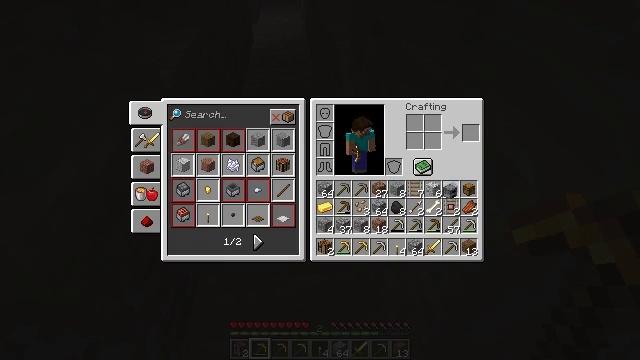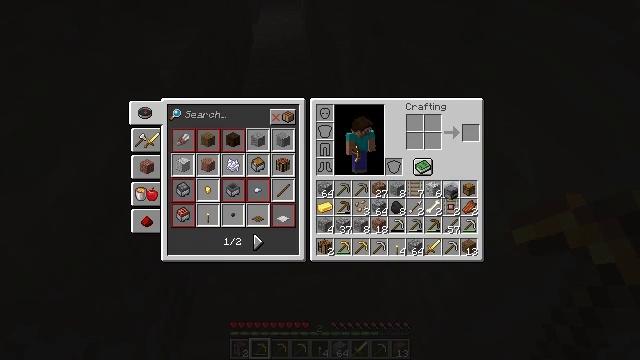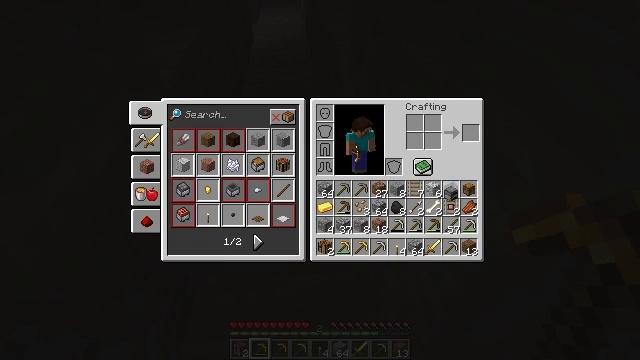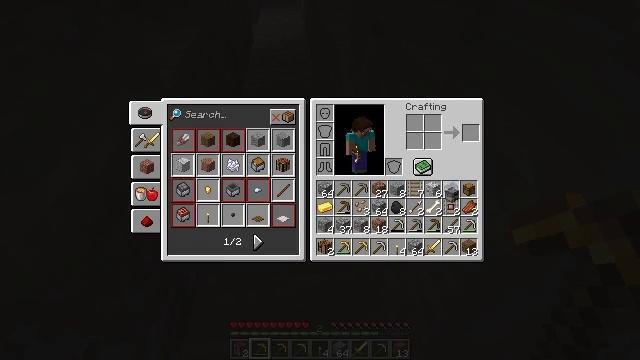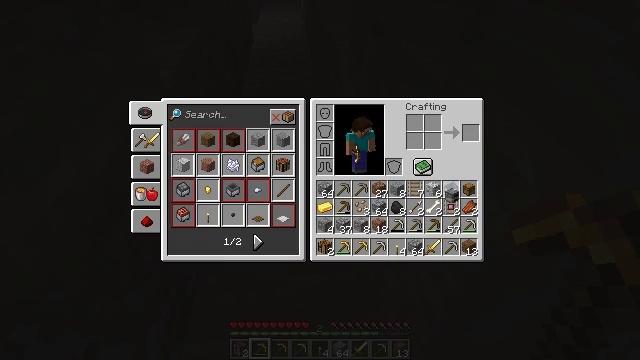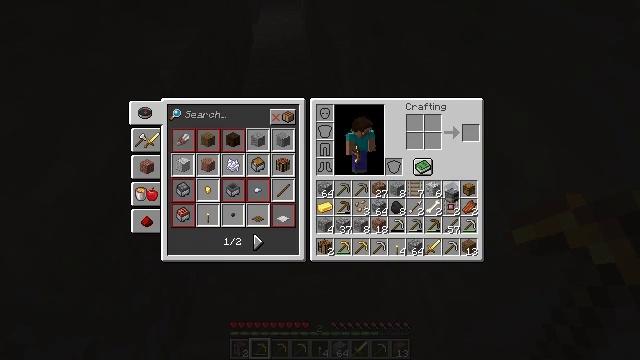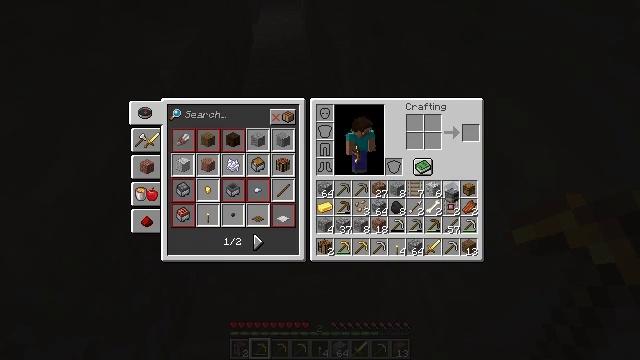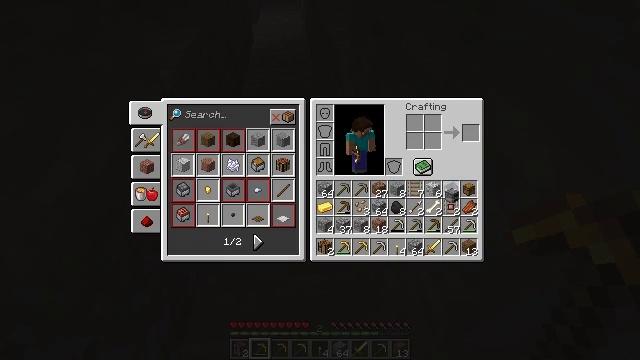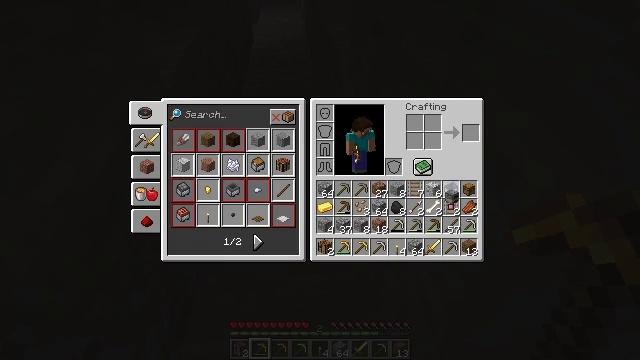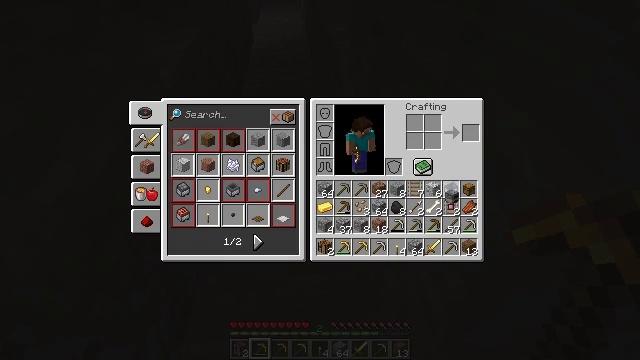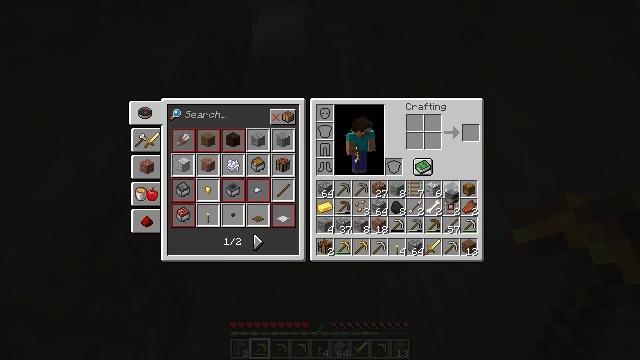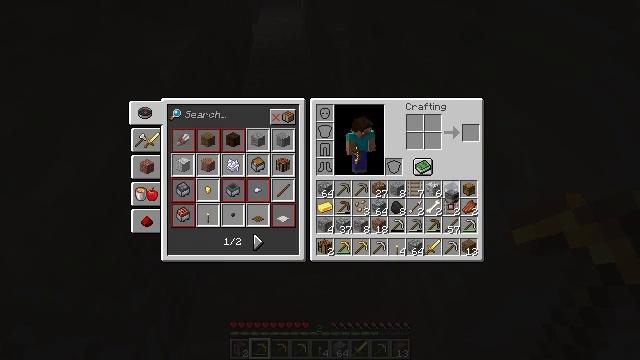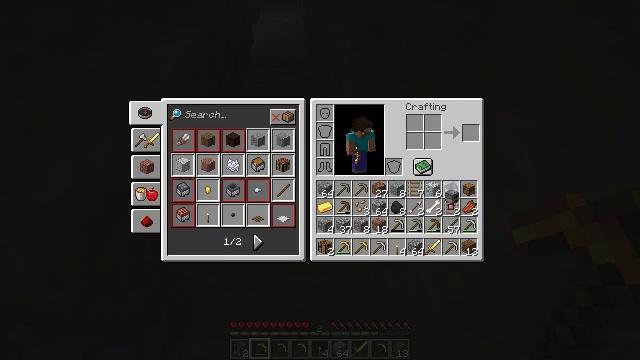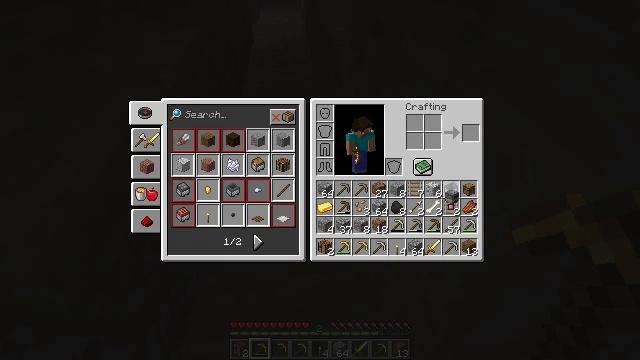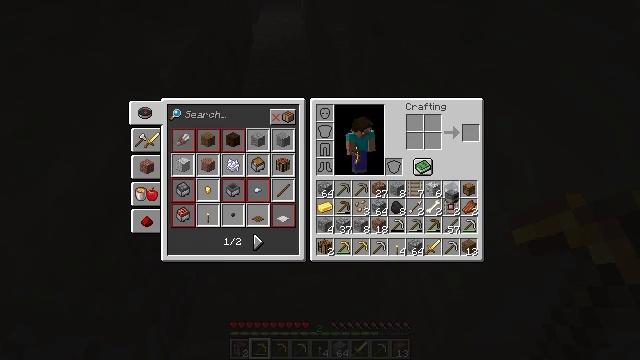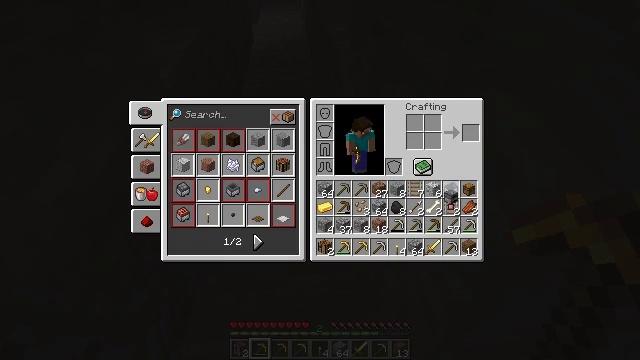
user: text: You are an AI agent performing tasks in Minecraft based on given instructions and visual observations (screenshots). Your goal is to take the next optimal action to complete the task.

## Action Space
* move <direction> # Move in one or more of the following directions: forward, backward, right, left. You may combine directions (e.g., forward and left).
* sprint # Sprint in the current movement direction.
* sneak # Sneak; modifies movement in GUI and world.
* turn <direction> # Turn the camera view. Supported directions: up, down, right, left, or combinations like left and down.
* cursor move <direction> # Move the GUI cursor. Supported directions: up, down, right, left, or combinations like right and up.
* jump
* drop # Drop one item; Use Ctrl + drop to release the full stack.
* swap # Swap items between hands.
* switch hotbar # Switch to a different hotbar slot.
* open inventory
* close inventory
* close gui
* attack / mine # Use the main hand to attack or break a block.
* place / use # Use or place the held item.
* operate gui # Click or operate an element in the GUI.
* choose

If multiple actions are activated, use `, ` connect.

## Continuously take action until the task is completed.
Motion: motion action
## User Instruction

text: Remove rotten flesh from the inventory.
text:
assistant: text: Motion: no_op
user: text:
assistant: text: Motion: no_op
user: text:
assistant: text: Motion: no_op
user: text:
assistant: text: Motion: no_op
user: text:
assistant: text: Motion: no_op
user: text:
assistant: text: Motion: no_op
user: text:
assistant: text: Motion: no_op
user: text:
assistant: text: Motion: no_op
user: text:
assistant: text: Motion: no_op
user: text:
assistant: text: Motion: no_op
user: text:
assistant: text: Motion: no_op
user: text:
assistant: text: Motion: no_op
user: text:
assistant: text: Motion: no_op
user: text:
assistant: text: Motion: no_op
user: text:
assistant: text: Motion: no_op
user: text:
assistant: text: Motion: no_op
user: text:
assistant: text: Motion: no_op
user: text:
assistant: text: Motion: no_op
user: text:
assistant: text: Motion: no_op
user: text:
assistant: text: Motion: no_op
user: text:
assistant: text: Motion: no_op
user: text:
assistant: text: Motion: no_op
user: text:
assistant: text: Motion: no_op
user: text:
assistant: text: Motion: no_op
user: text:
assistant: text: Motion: no_op
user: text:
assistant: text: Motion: no_op
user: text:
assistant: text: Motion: no_op
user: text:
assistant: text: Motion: no_op
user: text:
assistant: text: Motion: no_op
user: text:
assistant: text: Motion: no_op